Question: When entering editing mode the cells do not indent to allow for the delete icon. Rather the delete icon is displayed over the cells content.

The 'indentationWidth' is set to 10 in the nib file and 'shouldIndentWhileEditing' is returning true.
This works fine on iOS 12 but not iOS 13 beta 8.
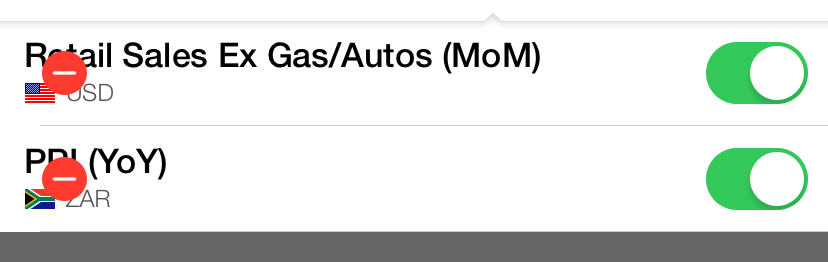
Answer: iOS 13 is more fussy when it comes to auto layout and nibs. Make sure that there isn't any changes to the Content View of the cell, e.g. some constraints or outlets.